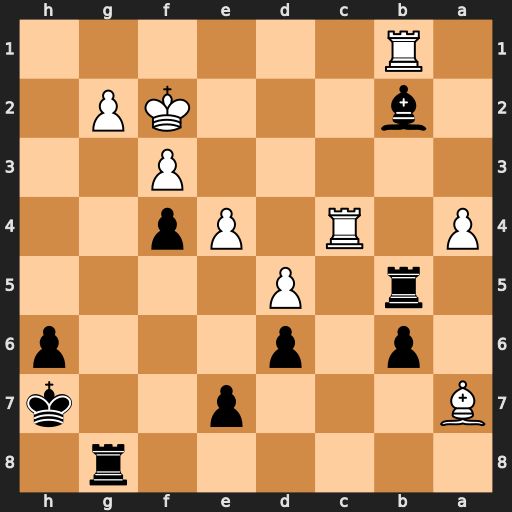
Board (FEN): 6r1/B3p2k/1p1p3p/1r1P4/P1R1Pp2/5P2/1b3KP1/1R6
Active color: b
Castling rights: -
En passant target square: -
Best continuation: Bd4+ Rxd4 Rxb1